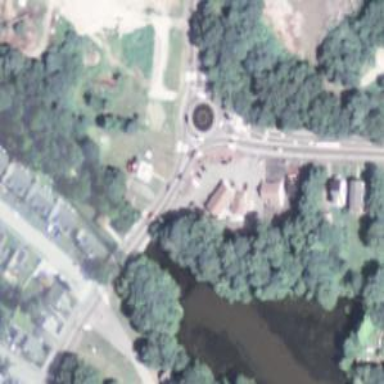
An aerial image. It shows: Secondary road leading to roundabout.